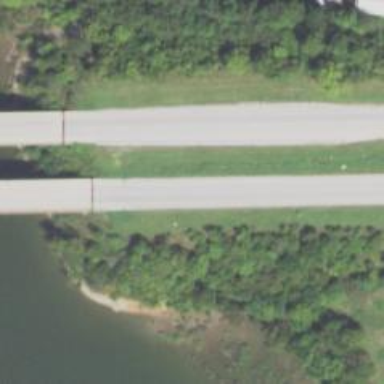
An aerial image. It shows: Beam-structured bridge on trunk highway.